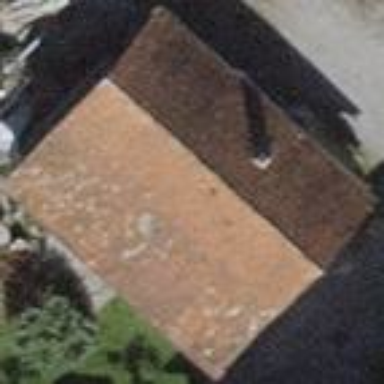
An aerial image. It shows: Building with tiled roof.